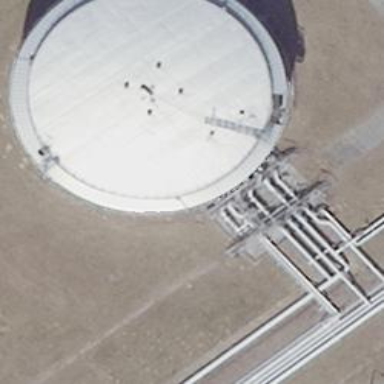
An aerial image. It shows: Storage tank that is man-made.